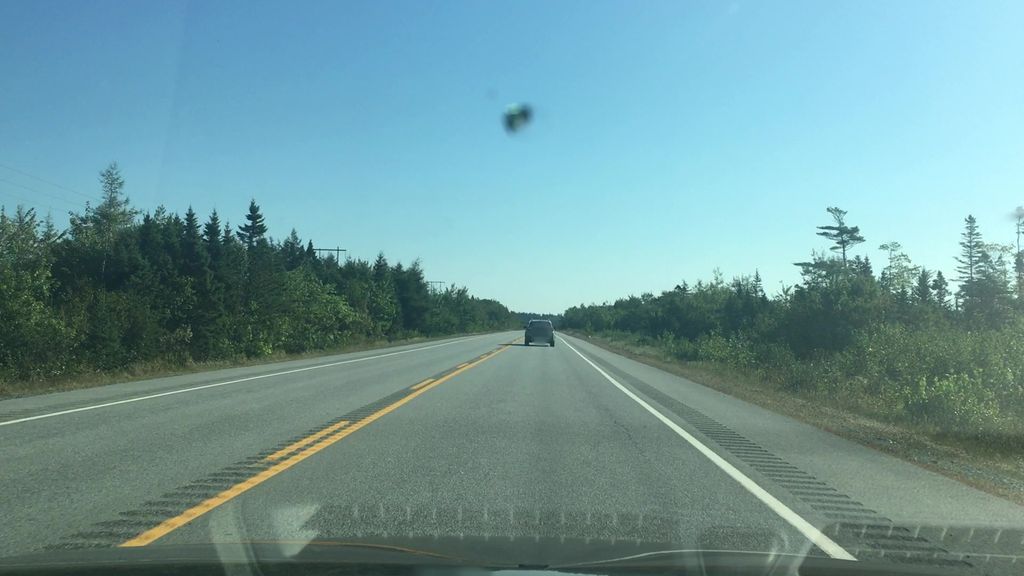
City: halifax